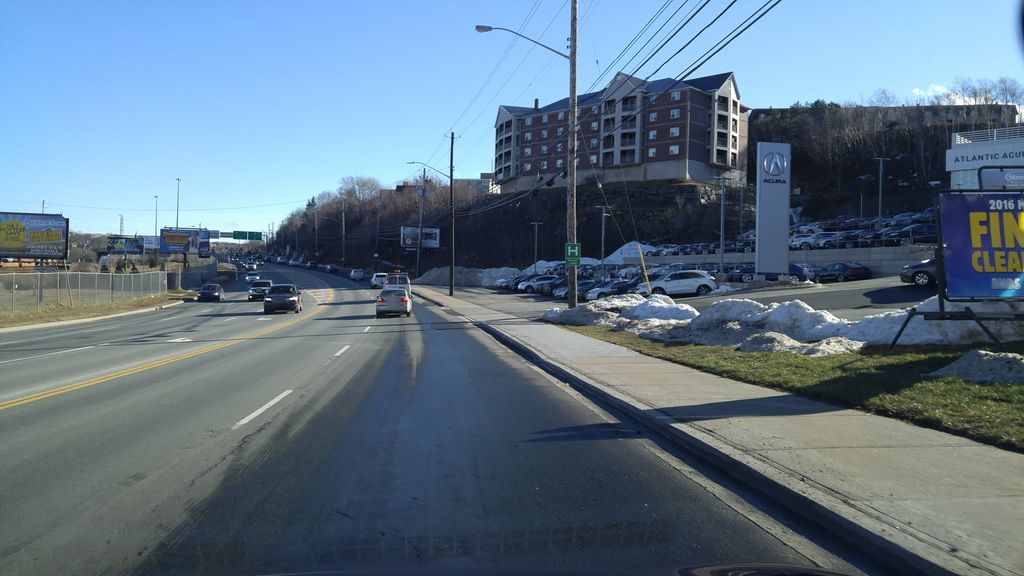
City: halifax